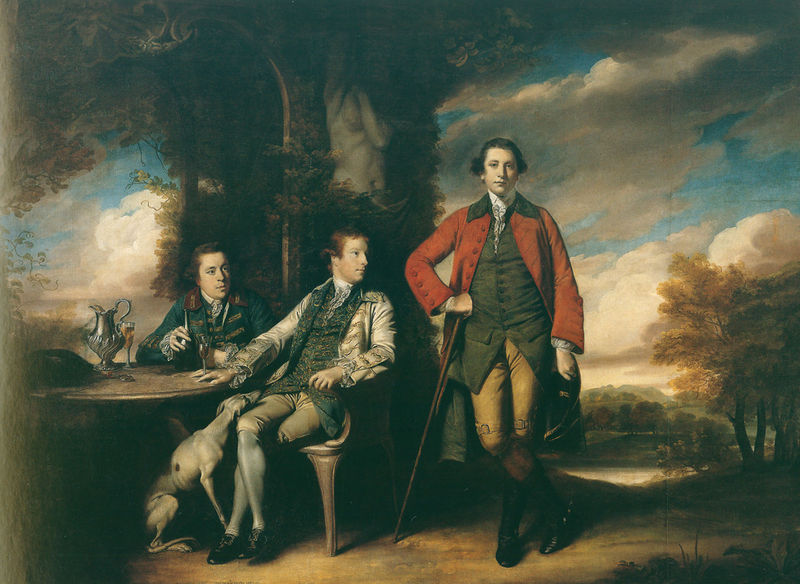
Titel: Henry Fane mit seinen Beschützern Inigo Jones und Charles Blair
Künstler: Sir Joshua Reynolds
Institution: New York, The Metropolitan Museum of  Art
Schlagwörter: gemälde, himmel, wolken, bäume, landschaft, see, abend, glas, hut, männer, stuhl, tisch, hund, flasche, barock, drei, renaissance, stock, kanne, krug, statue, man, weste, zinn, jagd, windspiel, schnallen